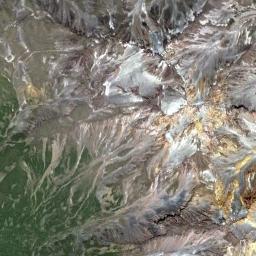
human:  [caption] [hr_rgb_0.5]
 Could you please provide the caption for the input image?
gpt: The snowberg is partly covered with snow and ice and partly covered with vegetation .

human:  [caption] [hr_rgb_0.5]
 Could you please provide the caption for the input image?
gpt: The snowberg is covered with snow .

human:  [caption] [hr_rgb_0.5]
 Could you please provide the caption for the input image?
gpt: White, Brown, And green transitions from the peaks to the bottom of the peaks in the Snow Mountain Range .

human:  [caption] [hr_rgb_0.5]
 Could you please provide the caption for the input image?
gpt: The snow berg is consist of green plants,Bare land and white snow .

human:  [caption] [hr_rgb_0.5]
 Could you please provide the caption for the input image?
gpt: There are some snow and green land on the snowberg .